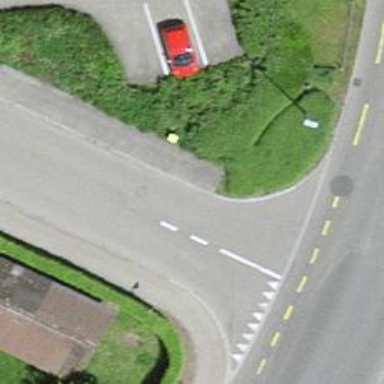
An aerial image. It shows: Unmarked crossing on the road.